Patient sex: F
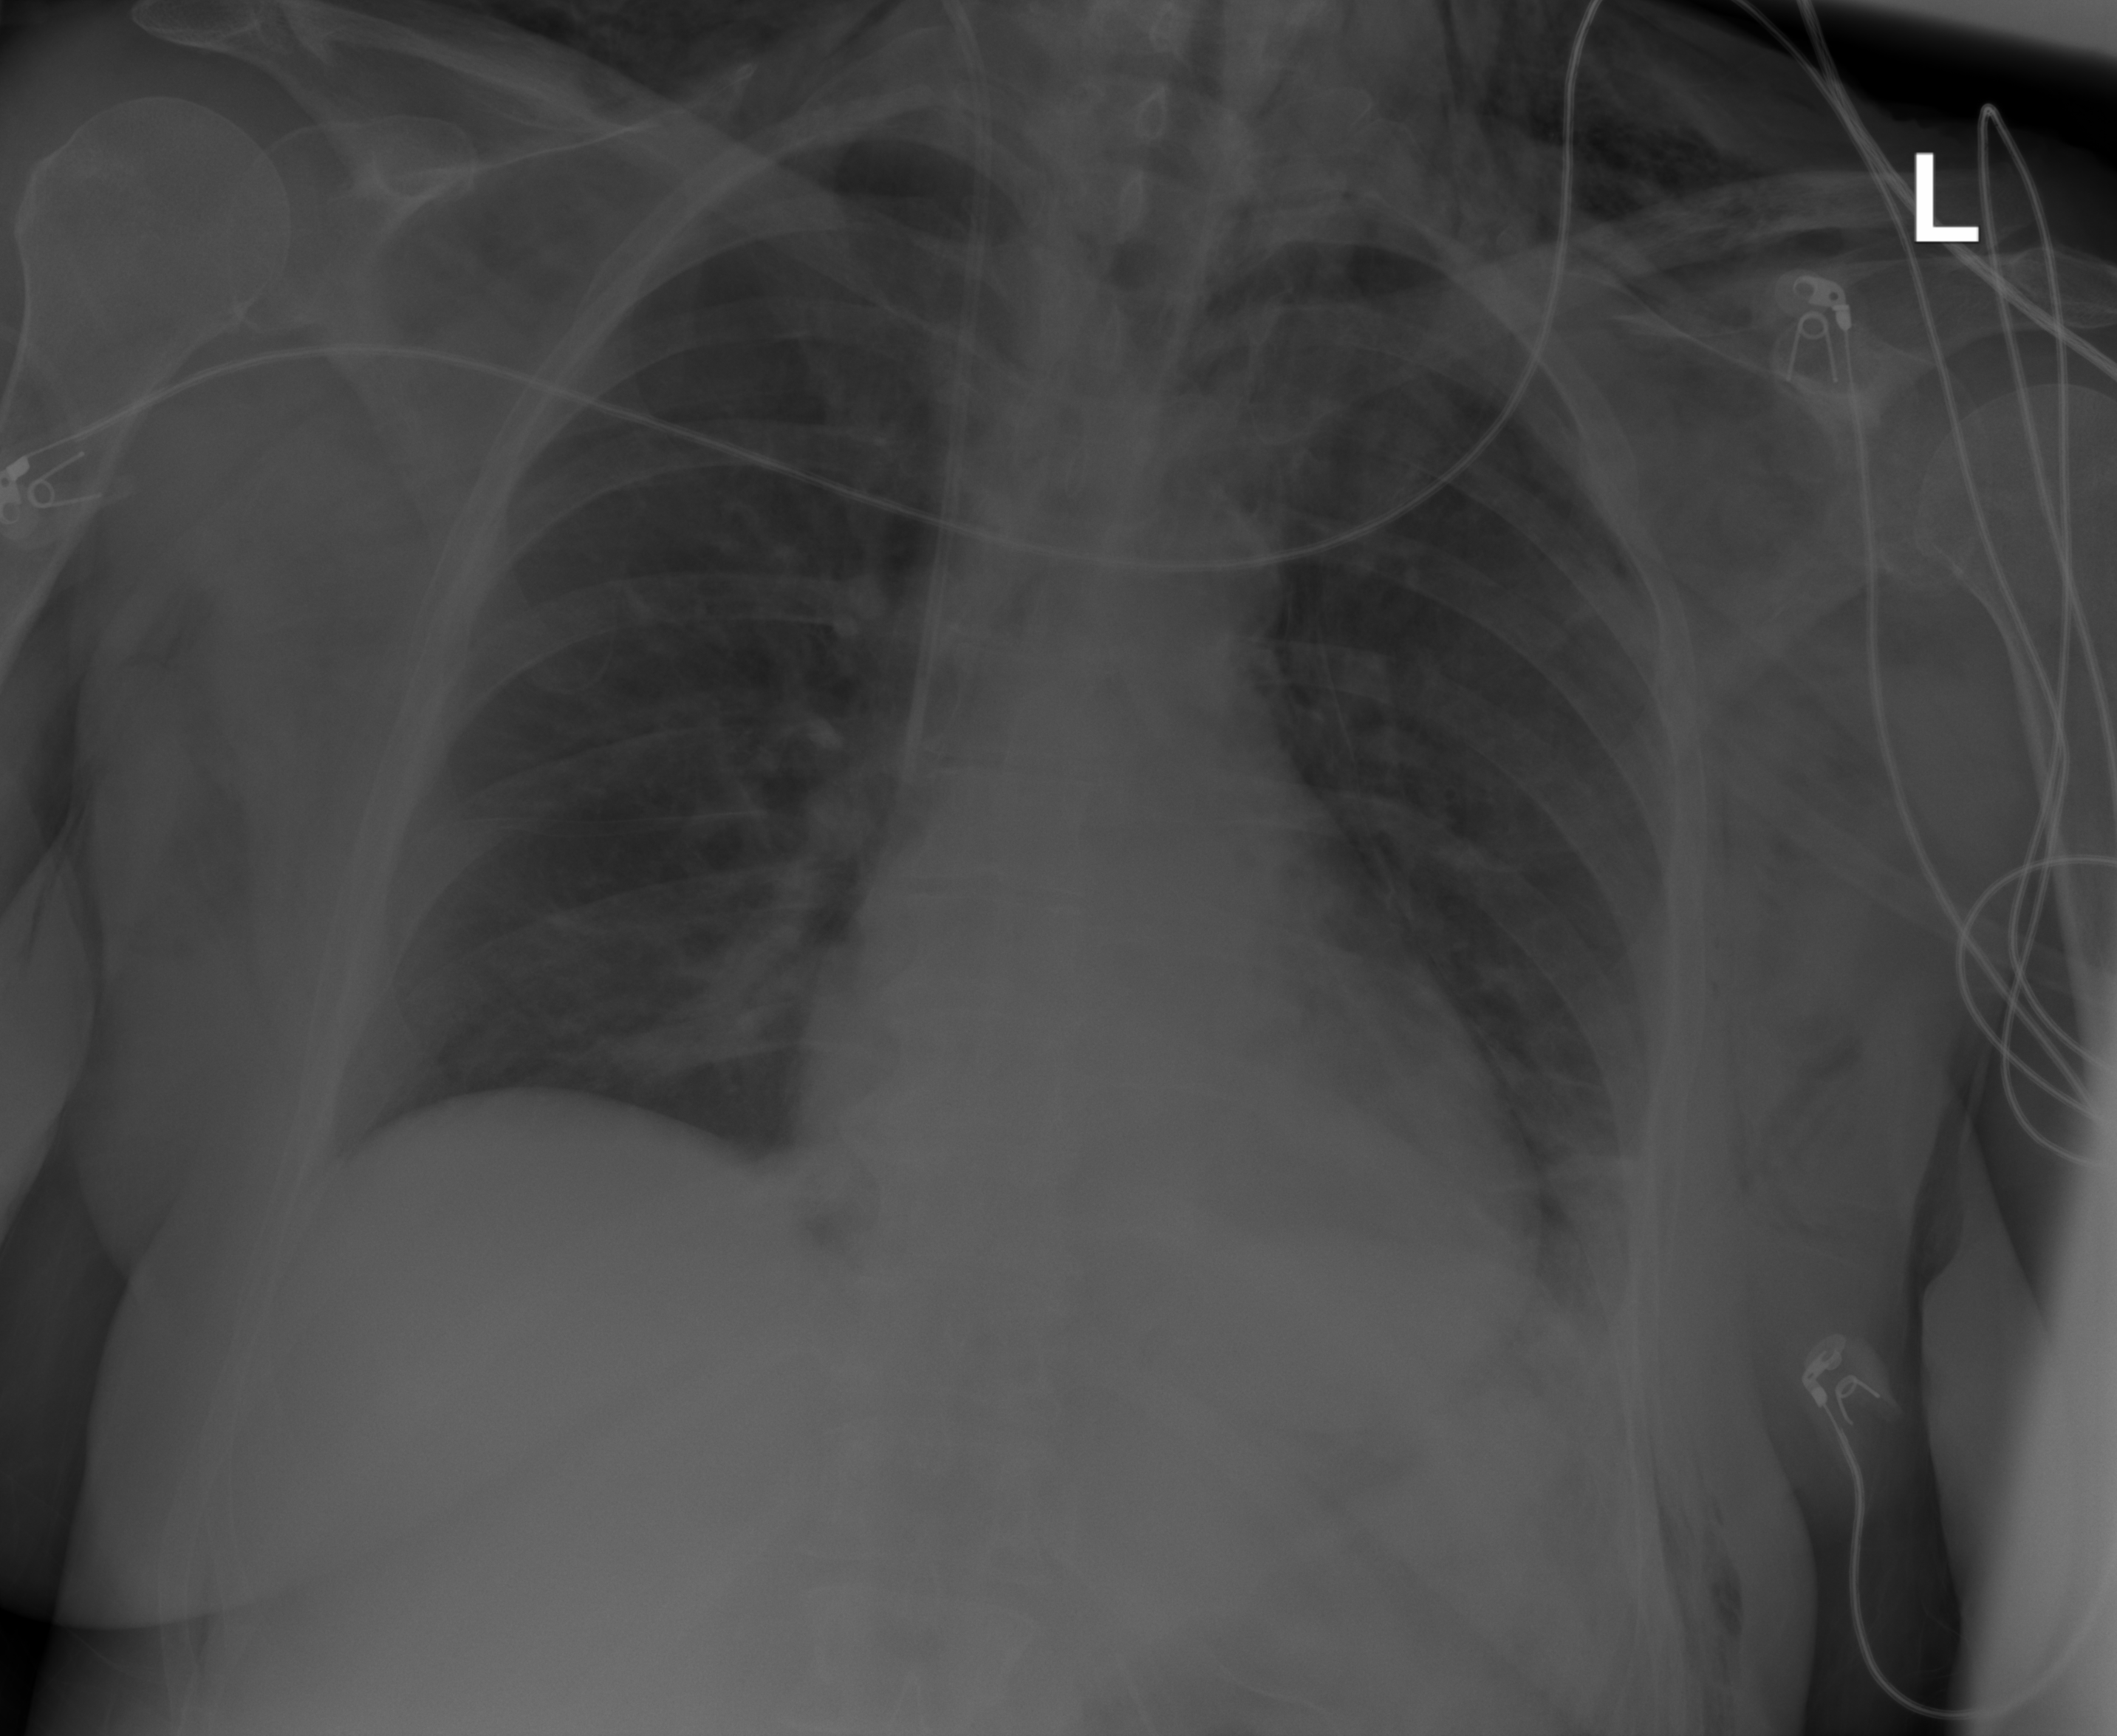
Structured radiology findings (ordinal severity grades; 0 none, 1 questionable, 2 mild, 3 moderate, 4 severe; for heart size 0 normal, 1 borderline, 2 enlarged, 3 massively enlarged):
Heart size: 2
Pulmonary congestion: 0
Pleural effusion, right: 0
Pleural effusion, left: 0
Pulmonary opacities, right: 0
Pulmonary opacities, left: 0
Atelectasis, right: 0
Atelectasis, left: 2